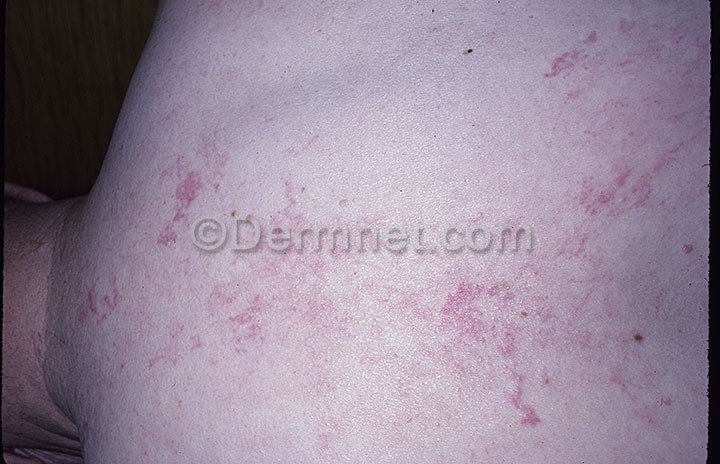
Disease: Scabies Lyme Disease and other Infestations and Bites